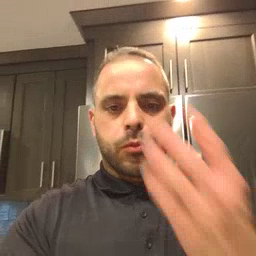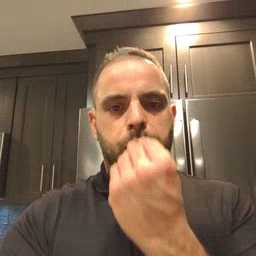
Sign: nap